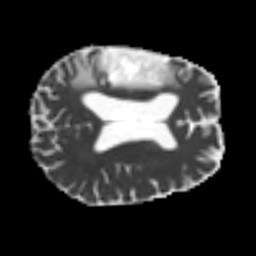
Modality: MD
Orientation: axial
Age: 65
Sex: male
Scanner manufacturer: siemens
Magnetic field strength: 3 T
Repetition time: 4.987 s
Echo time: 0.0792 s